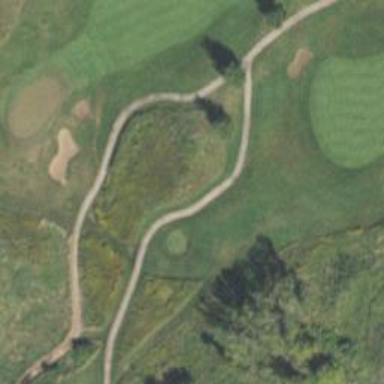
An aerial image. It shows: Designated golf cart path with asphalt surface. It functions as service road.